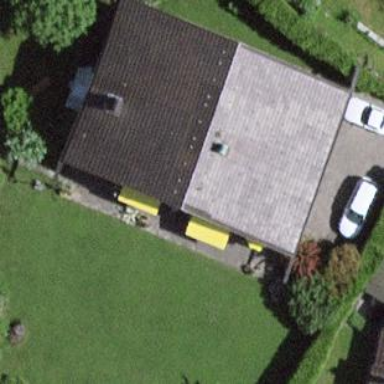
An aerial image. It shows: Detached building.